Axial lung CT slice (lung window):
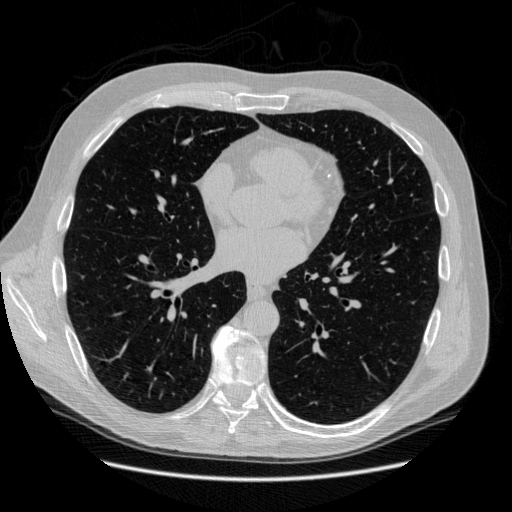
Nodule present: no